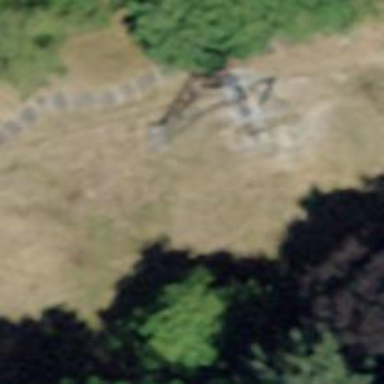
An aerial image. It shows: Pylon for aerialway.